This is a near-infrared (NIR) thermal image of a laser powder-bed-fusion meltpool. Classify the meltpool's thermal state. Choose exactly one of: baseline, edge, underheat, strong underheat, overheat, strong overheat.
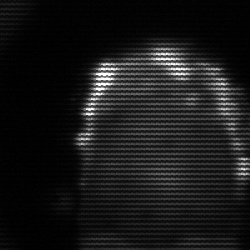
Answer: baseline